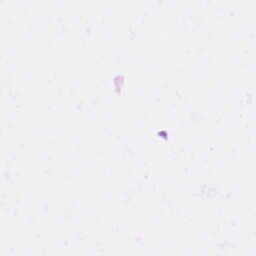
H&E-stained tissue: Heart